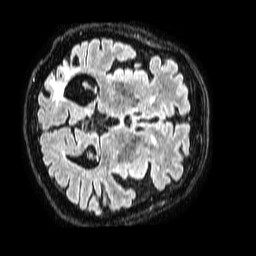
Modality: FLAIR
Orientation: axial
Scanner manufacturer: philips
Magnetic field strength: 1.5 T
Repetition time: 4.8 s
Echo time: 0.3 s